Question: I want to create a user control for message dialog box so that depending on the requirement the UI of the message dialog changes. For example if I pass title, Message and type then depending on the type of message it should show that message dialog.
Type can be: Error, Warning, simple Message, etc. How can I achieve this?
The UI of the Custom Message Dialog should look as below when type is set as Error example:

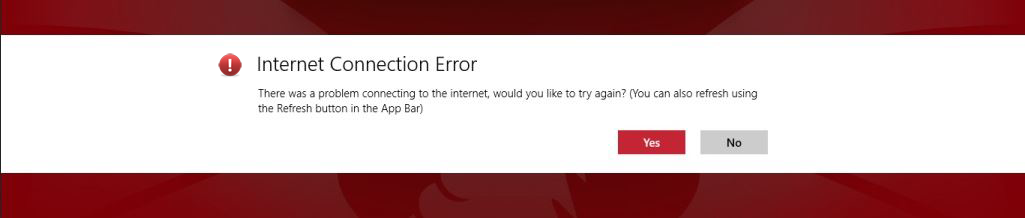
Answer: There is also a sample implementation <URL>.